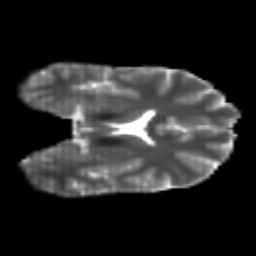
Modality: T2w
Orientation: coronal
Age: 26
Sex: female
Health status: healthy
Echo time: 0.074 s